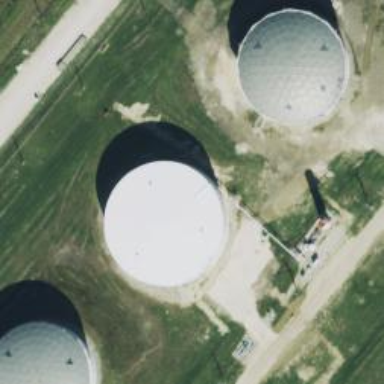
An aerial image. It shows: Storage tank building.